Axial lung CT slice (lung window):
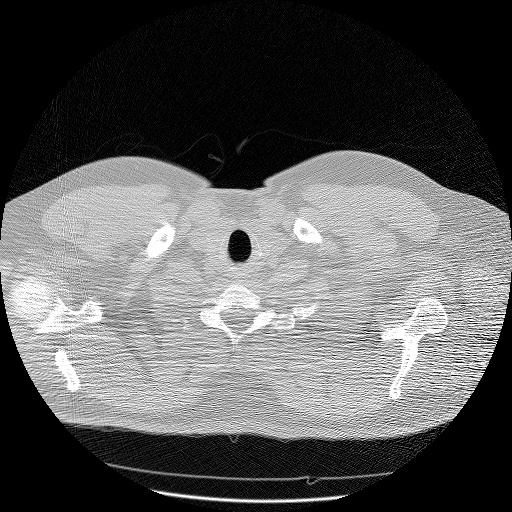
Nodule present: no